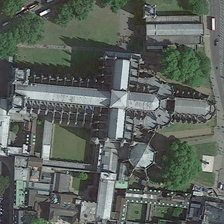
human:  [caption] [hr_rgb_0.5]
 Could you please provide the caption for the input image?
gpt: the church is surrounded by dark green trees .

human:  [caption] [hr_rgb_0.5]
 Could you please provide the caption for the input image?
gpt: a church is near several buildings and several sparsely distributed green trees .

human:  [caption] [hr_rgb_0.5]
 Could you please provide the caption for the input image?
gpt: the white church is located in the center of the square .

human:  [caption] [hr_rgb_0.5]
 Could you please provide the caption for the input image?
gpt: a church is near several buildings and several sparsely distributed green trees .

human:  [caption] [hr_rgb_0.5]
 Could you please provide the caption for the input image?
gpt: the white church is located in the center of the square .